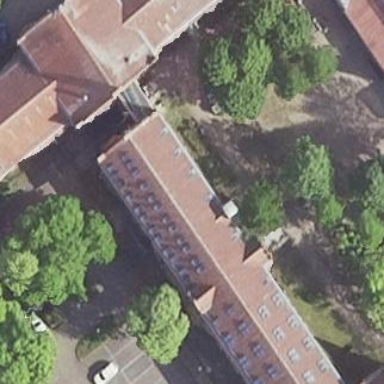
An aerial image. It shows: School building.